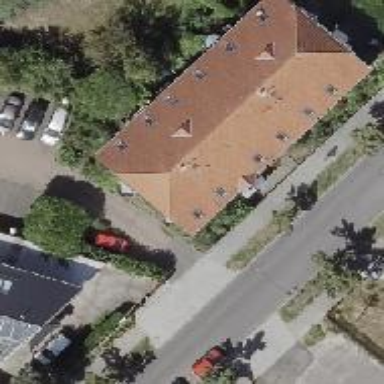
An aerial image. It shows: Image showing building with apartments.